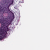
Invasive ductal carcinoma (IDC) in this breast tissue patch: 0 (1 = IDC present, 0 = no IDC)